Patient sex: F
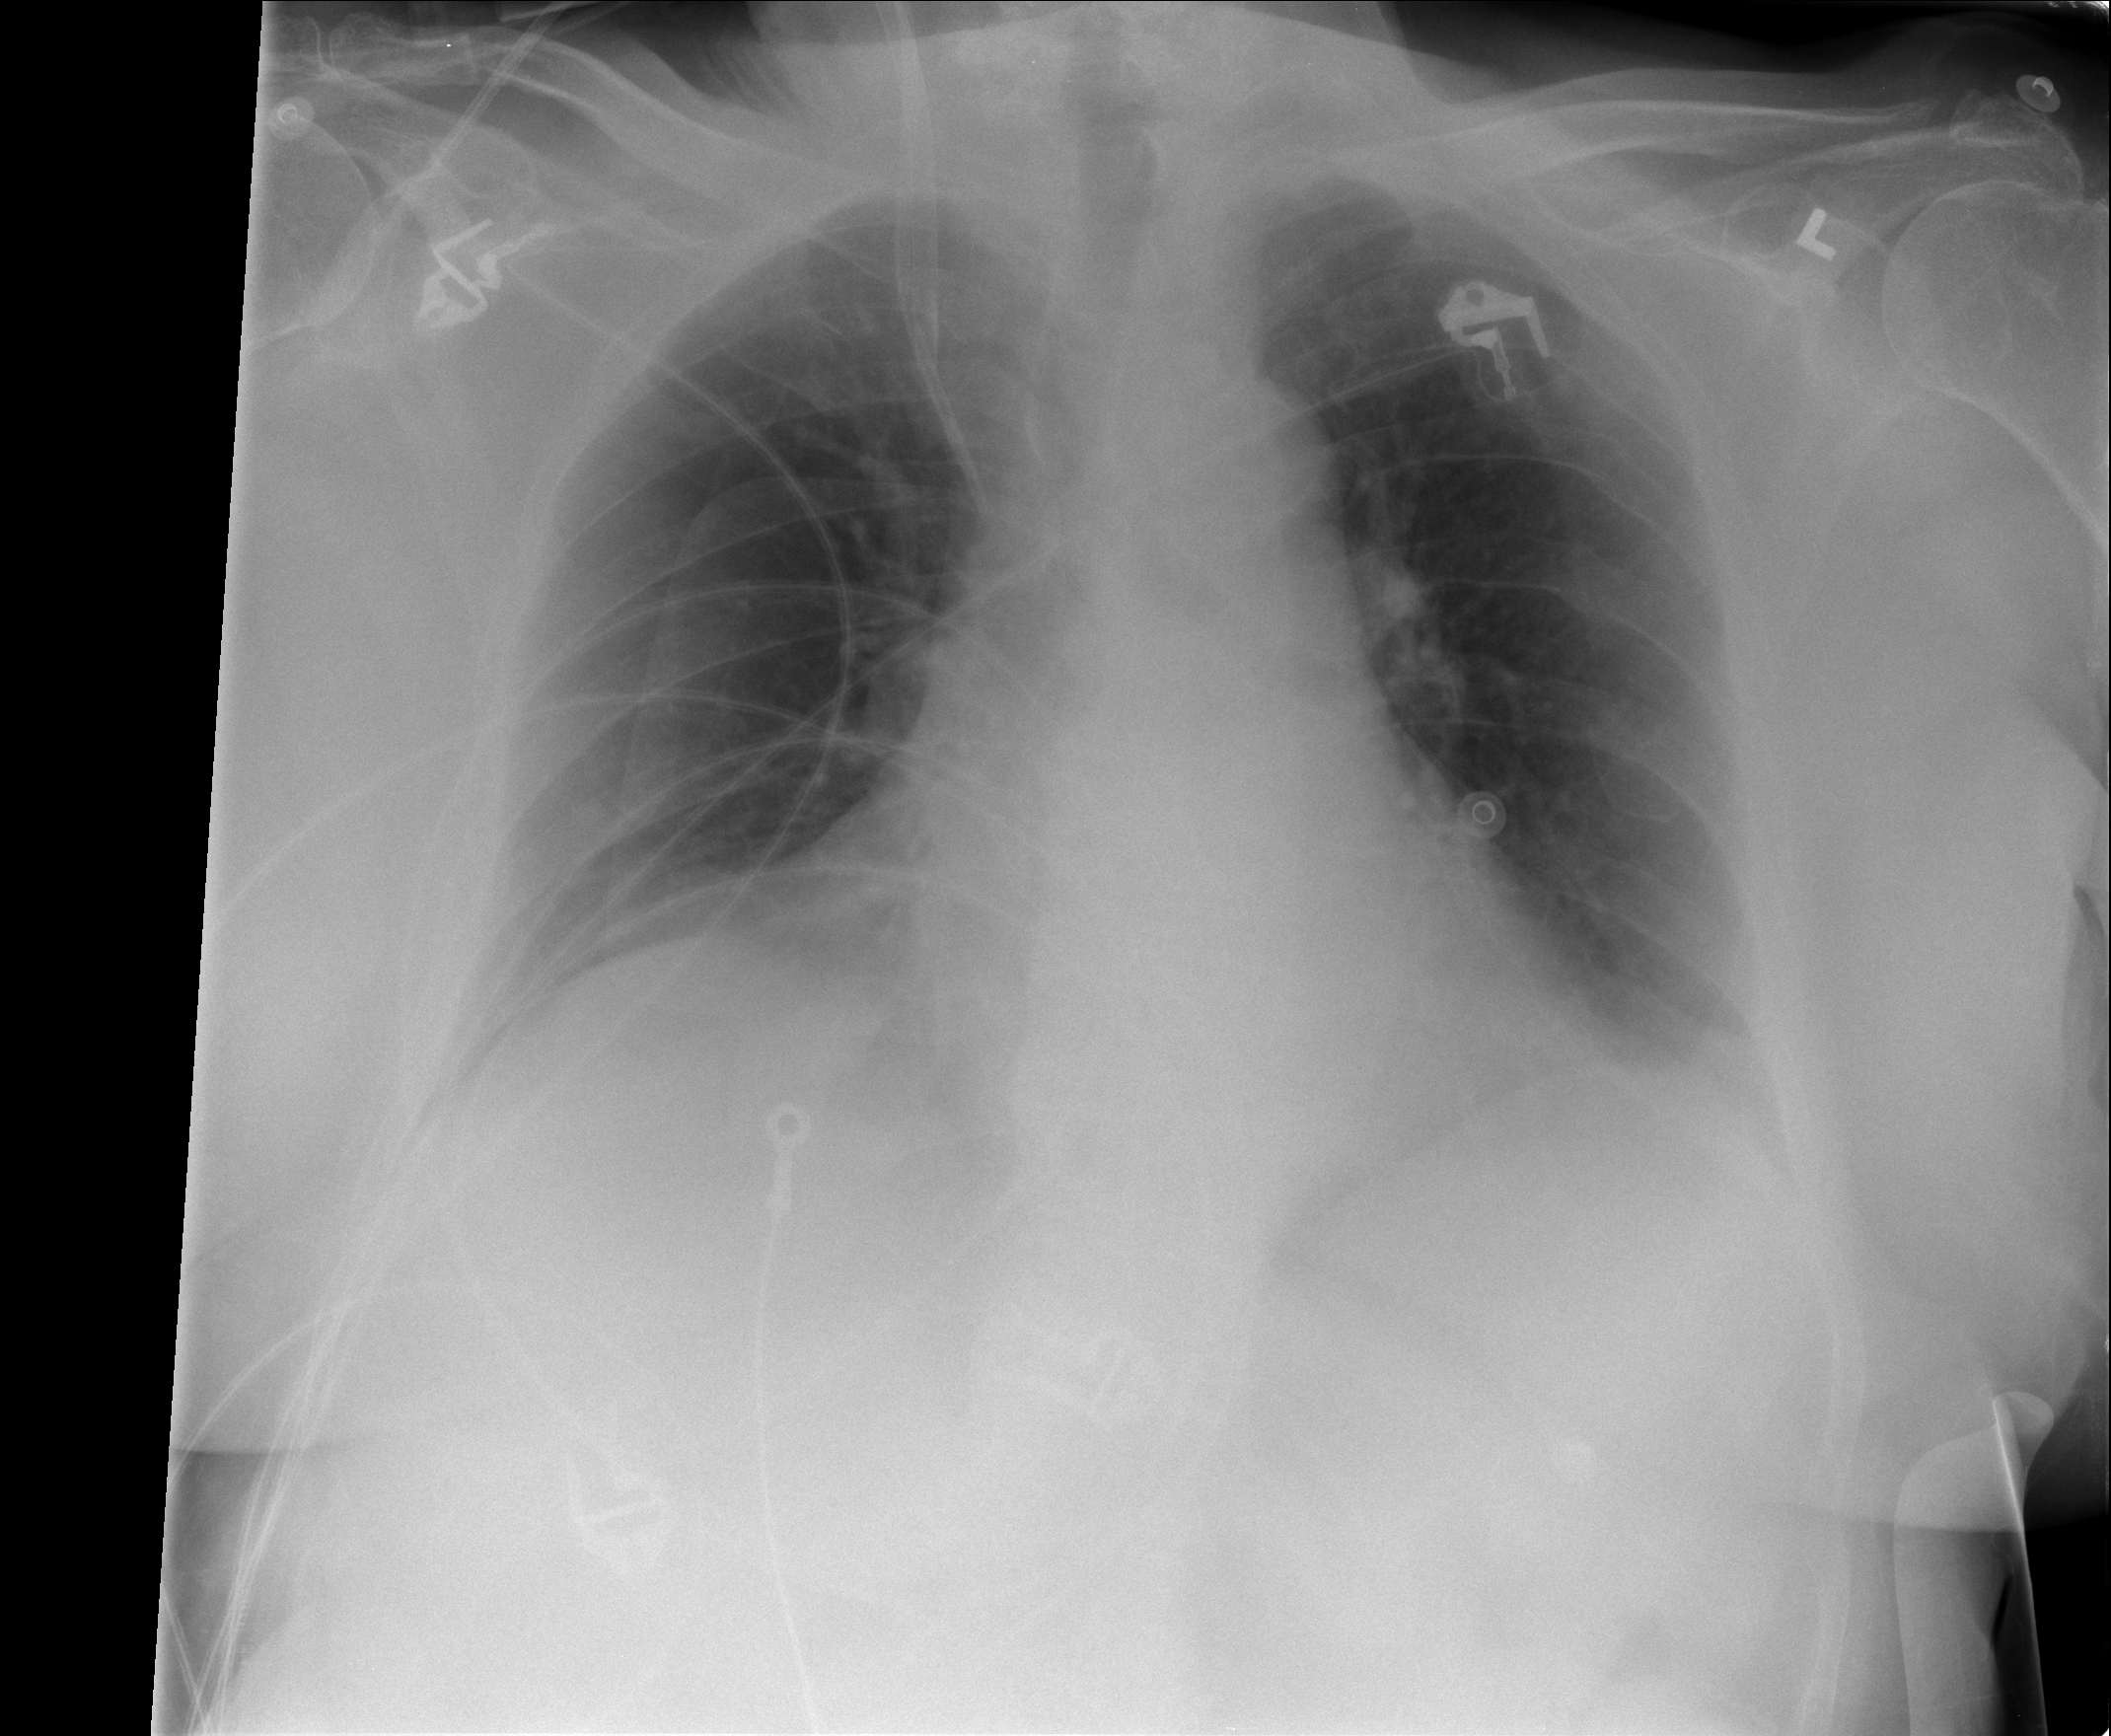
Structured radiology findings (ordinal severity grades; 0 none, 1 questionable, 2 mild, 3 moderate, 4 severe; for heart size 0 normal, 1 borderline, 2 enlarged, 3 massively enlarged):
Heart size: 1
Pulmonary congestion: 2
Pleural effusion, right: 0
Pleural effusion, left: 1
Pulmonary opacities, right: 0
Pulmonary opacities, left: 0
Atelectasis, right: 0
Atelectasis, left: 0